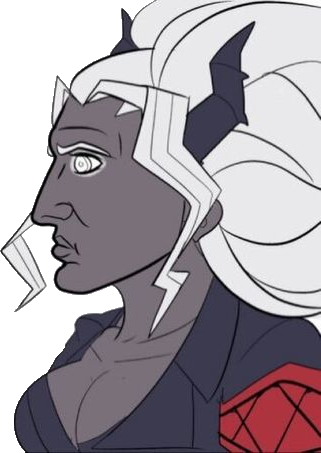
Label: 5_unsorted